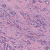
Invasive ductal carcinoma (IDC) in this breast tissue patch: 1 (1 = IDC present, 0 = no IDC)